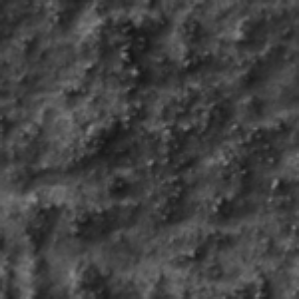
Label: frost